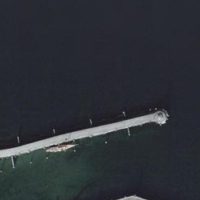
EUNIS habitat code: 14
Species observed at this site:
Cygnus olor